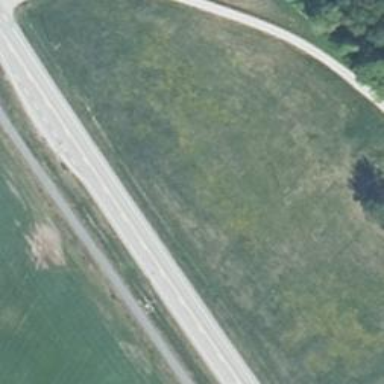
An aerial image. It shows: Asphalt road classified as trunk highway.